Question: I have a exe built by vs2012, which can successfully run with linking to dll built by vs2012, while the following error appeared when linking to the same dll built by vc6.
(Expression:_CrtIsValidHeapPointer(pUserData))

the only difference between the dll projects of vc6 and vs2012 is that the vc6 one fail to #include "SDKDDKVer.h"
Here is the code for export function of the dll
'''
extern "C" _declspec(dllexport) RobotAI_Interface* Export()
{
return (RobotAI_Interface*)new RobotAI();
}
extern "C" _declspec(dllexport) void FreeRobotAIPointer(RobotAI_Interface* p)
{
delete p;
}
'''
The program breaks at this specific point when debuging (a system code):
'''
extern "C" _CRTIMP int __cdecl _CrtIsValidHeapPointer(const void * pUserData)
{
if (!pUserData)
return FALSE;
if (!_CrtIsValidPointer(pHdr(pUserData), sizeof(_CrtMemBlockHeader), FALSE))
return FALSE;
return HeapValidate( _crtheap, 0, pHdr(pUserData) );
->}
'''
The arrow is where it breaks.
The following is my code where it breaks:
'''
void CArmorClientDlg::AddToList(CString file_path_name)
{
pAIManager->Add(file_path_name);
string dll_name=pAIManager->GetAI_RobotName(pAIManager->GetAINum()-1);
CListBox* pList=static_cast<CListBox*>(GetDlgItem(IDC_LIST_AI));
pList->AddString((CString)dll_name.c_str());
->}
'''
The arrow is where it breaks. All the operations related to dll are done in "Add(file_path_name)"
I know little about the dll things... How to solve the problem?
Thank you!
TIP: the reason that I have to support vc6 dll is that the project is an AI competition, dll is the AI program that built by different contastents. The majority of the students in my school may only use vc6.
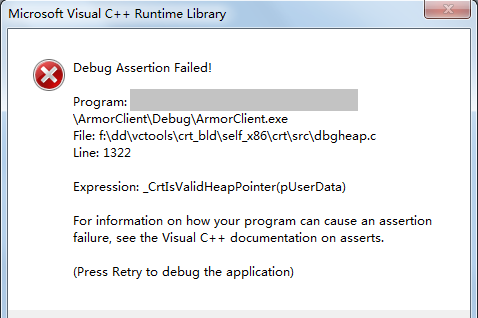
Answer: To be clear, you are mixing an EXE built with VS2012 with a DLL built with VC6? If so you are mixing C runtime library versions. While this is possible, you have to be careful to not mix heap allocations. For example, if the DLL allocates memory and returns a pointer, and the EXE tries to free the pointer, that could cause the error you see.
Either compile both the DLL and EXE with the same compiler, or write a function in the DLL that frees the pointer and use that function to pass the allocated pointer back to the DLL to be freed by the C runtime that allocated it.